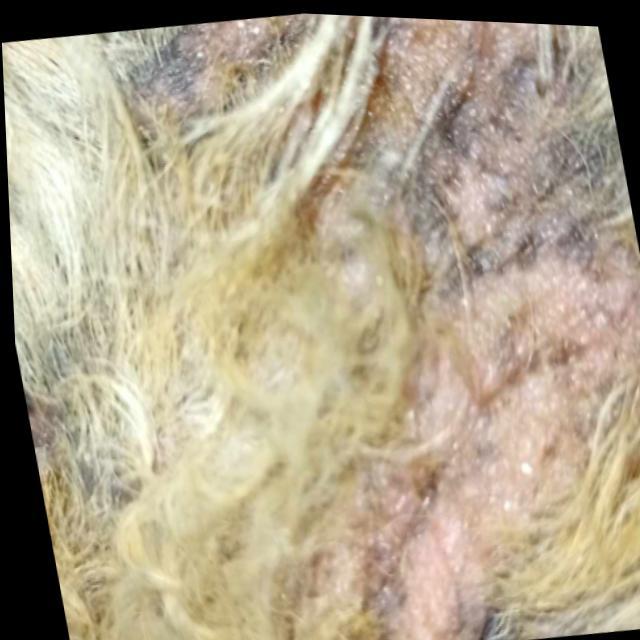
Canine demodicosis (Demodex mange) — caused by Demodex canis mites. Presents with alopecia, follicular papules, pustules, and comedones. Often localized on face and forelimbs.